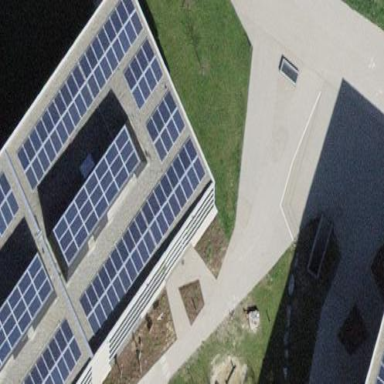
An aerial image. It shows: Solar power generator using photovoltaic method with solar photovoltaic panel types.